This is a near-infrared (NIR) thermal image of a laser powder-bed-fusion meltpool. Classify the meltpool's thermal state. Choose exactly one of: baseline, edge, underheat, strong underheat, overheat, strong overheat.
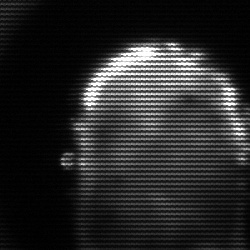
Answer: baseline